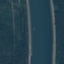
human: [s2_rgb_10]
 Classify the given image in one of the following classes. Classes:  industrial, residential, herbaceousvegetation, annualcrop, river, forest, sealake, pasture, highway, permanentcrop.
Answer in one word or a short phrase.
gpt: River